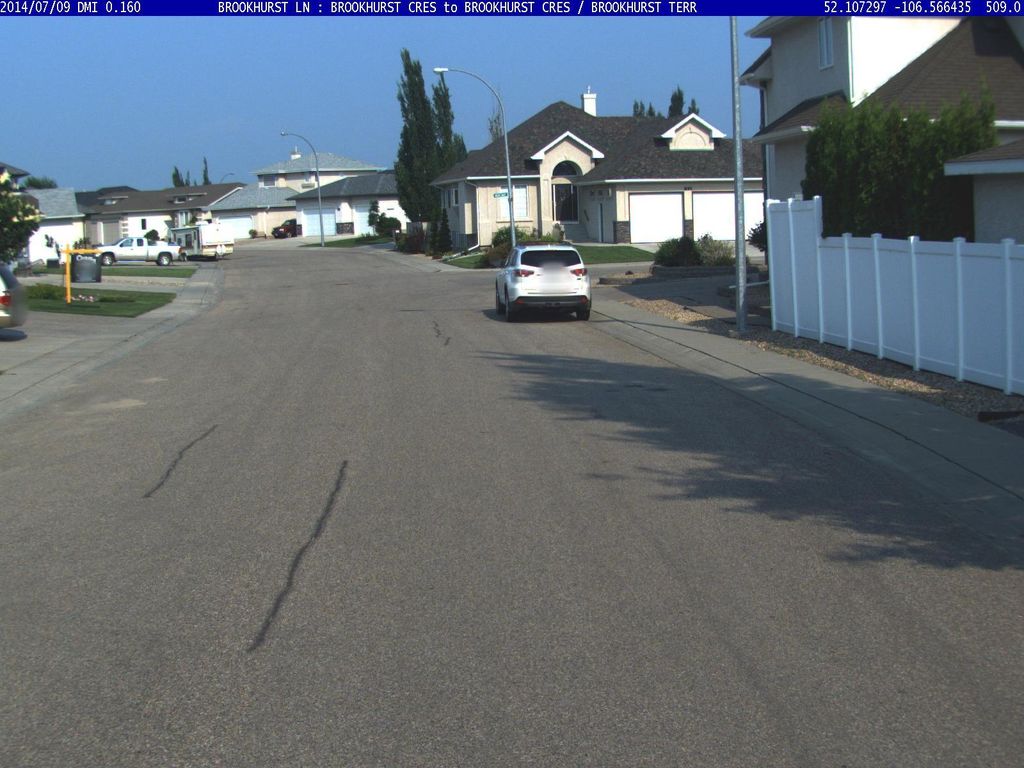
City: saskatoon